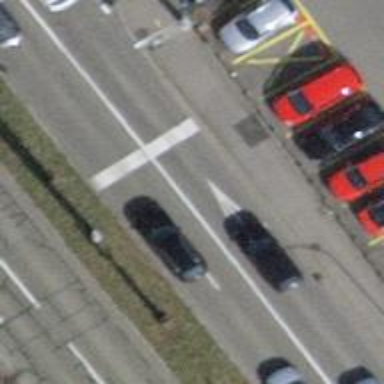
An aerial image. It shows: Road with traffic signals.